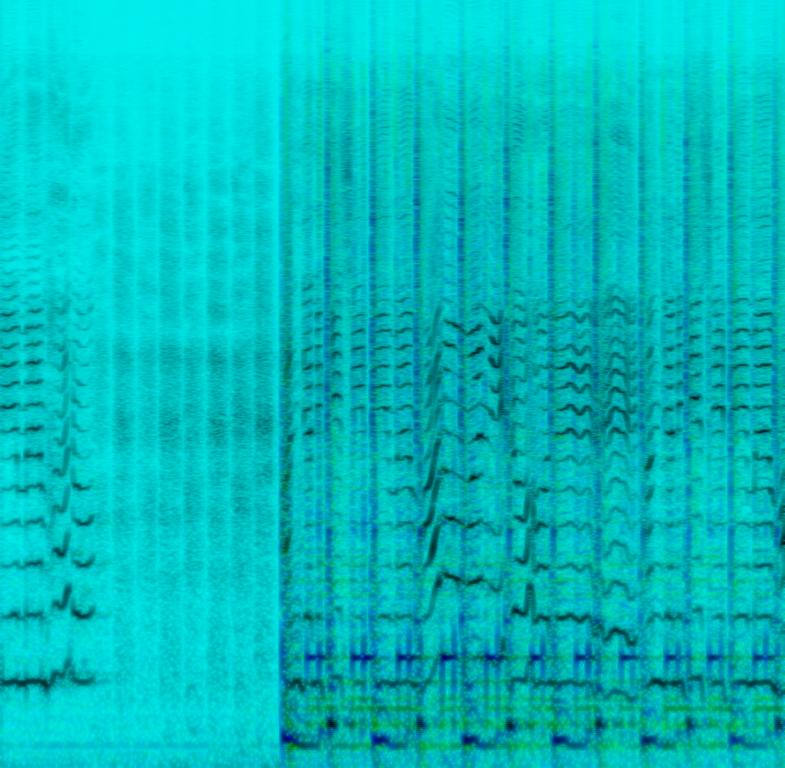
This folk song features a female voice singing the main melody. This is accompanied by a tabla playing the percussion. A guitar strums chords. For most parts of the song, only one chord is played. At the last bar, a different chord is played. This song has minimal instruments. This song has a story-telling mood. This song can be played in a village scene in an Indian movie.